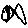
Label: fish